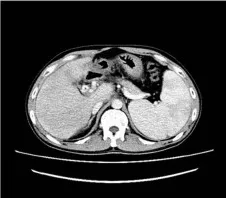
(d and e) Bilateral pleural effusion with no obvious signs of ascites.
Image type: radiology (ct)